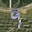
Label: 9